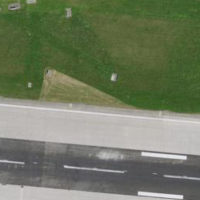
EUNIS habitat code: 57
Species observed at this site:
Corvus corone